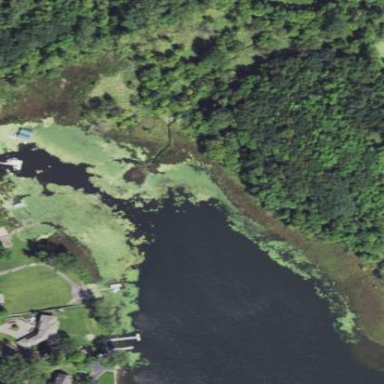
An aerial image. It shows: Marsh wetland.